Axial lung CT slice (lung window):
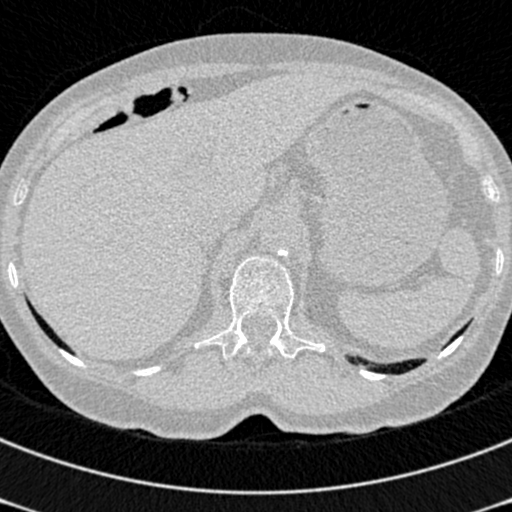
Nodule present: no